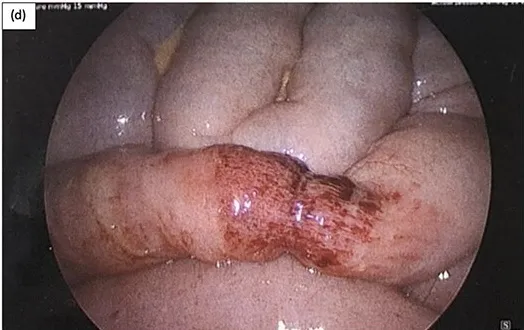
The short segment of small bowel that was involved incarcerated in the hernia has a small area of bruising but is otherwise viable.
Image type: endoscopy (gi_endoscopy)